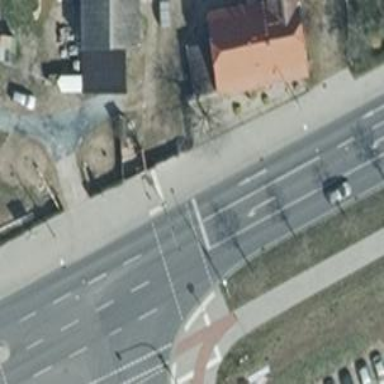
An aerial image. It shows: Crossing with traffic signals.